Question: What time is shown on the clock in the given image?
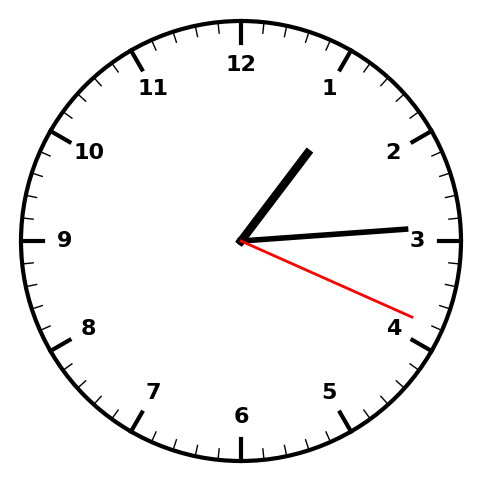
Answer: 01:14:19